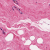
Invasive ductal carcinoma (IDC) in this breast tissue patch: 0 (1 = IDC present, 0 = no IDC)